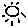
Label: sun